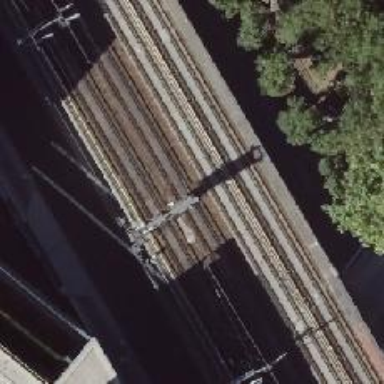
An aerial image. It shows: Railway signal.